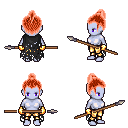
a pixel art fantasy rpg character, female body template, dark elf, purple skin, black tattered cape, gold greaves, red short topknot hairstyle, gold gloves, spear, four views (front, back, left, right), 2x2 character sprite sheet, small pixel art, hard edges, no anti-aliasing